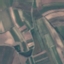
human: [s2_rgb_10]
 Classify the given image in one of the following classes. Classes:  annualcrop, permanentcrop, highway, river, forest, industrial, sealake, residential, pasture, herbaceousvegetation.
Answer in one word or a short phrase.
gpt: PermanentCrop